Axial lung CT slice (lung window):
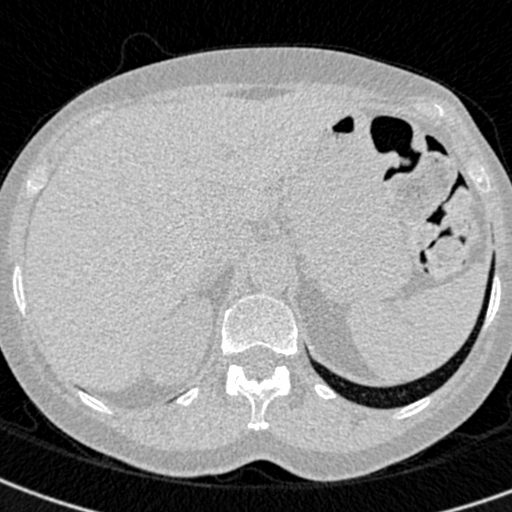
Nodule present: no